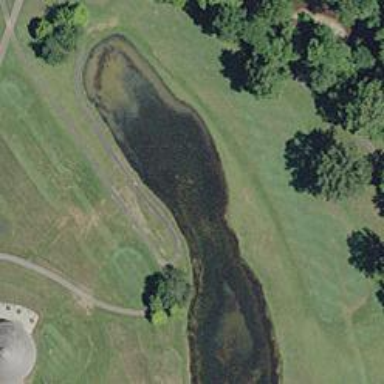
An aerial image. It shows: Pond surrounded by natural water.